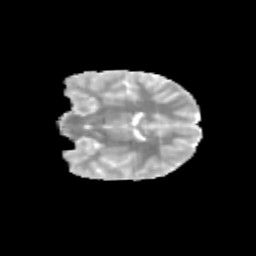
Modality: MD
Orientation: coronal
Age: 10
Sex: female
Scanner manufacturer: siemens
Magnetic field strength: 3 T
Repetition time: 3.8 s
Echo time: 0.07 s